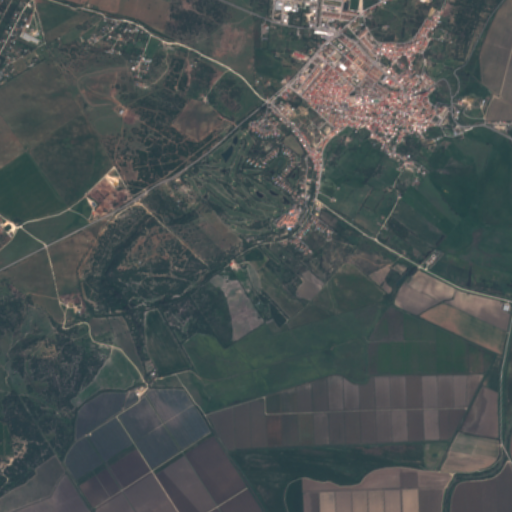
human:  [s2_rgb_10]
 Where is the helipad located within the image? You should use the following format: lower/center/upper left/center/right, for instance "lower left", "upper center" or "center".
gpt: The helipad is located in the upper right of the image.
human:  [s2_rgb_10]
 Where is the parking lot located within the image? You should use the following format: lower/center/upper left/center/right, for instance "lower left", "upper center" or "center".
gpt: The parking lot is located in the upper right of the image.
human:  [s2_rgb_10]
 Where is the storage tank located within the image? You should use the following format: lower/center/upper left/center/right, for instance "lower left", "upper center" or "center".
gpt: The storage tank is located in the upper right of the image.
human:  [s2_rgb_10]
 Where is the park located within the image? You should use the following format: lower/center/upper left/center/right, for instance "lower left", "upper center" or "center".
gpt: There is no park in the image.